【题型】填空题　【知识点】平面几何　【难度】medium
已知，如图正五边形 \(ABCDE\)，点 \(M\)、\(N\)、\(P\) 分别是边 \(CD\)、\(DE\)、\(AE\) 的中点，则 \(\angle MPN = \underline{\quad}\)

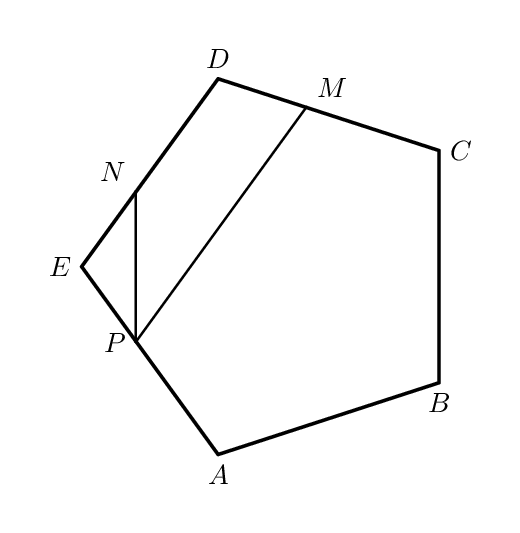
【解答】
【答案】\(\boldsymbol{36^\circ}\) / 36度

【分析】

【详解】解：如图，连接 \(MN\)，

\(\because\) 正五边形 \(ABCDE\)，

$\therefore \angle D = \angle E = \frac{(5-2)\times 180^\circ}{5} = 108^\circ$，$CD = DE = AE$，

$\because$ 点 $M$、$N$、$P$ 分别是边 $CD$、$DE$、$AE$ 的中点，

$\therefore DM = \frac{1}{2}CD$，$DN = EN = \frac{1}{2}DE$，$EP = \frac{1}{2}AE$，

$\therefore DM = DN = EN = EP$，

$\therefore \angle ENP = \frac{180^\circ - \angle E}{2} = 36^\circ$，$\angle DNM = \frac{180^\circ - \angle D}{2} = 36^\circ$，

$\therefore \angle PNM = 180^\circ - 36^\circ - 36^\circ = 108^\circ$，

$\because DM = EP$，$\angle D = \angle E$，$DN = EN$，

$\therefore \triangle DMN \cong \triangle EPN \ (\text{SAS})$，

$\therefore MN = PN$，

$\therefore \angle MPN = \frac{180^\circ - \angle PNM}{2} = 36^\circ$。

故答案为：$\boldsymbol{36^\circ}$.
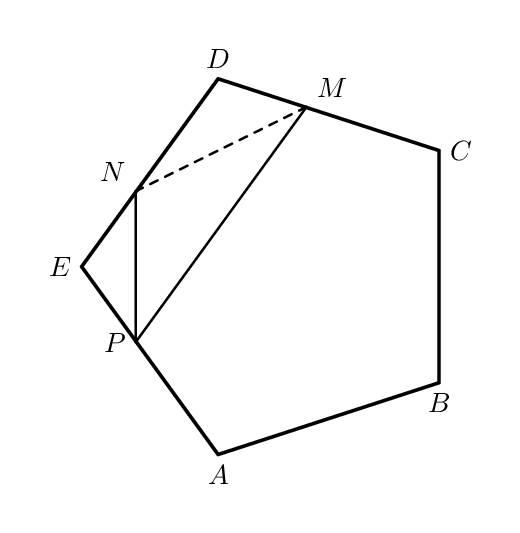